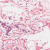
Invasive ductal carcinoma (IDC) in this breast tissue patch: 0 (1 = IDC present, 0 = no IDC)